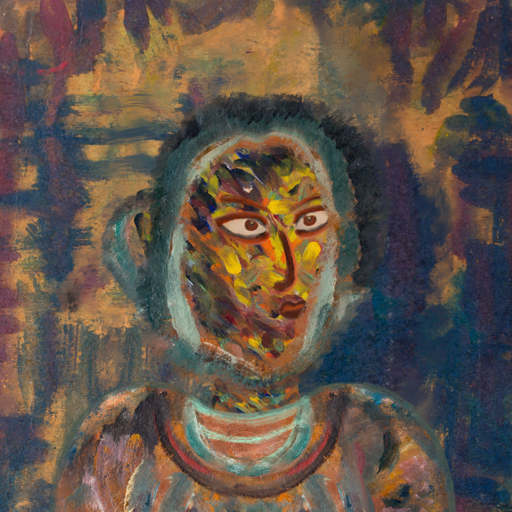
Background: InTheSun, Head And Neck Side: An_Impression, Face Side: Roy_Bahadur, Bust: Boggyland, Hair Side: Boggyland, Head Accessory: Blank, Second Necklace: Blank, Necklace: Blank, Baby: Blank